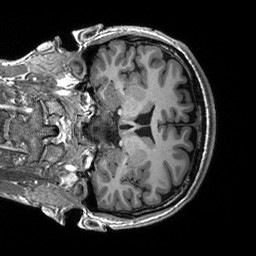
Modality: T1w
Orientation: coronal
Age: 22
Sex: male
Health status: healthy
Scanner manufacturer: siemens
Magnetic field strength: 3 T
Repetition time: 2.53 s
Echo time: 0.00227 s